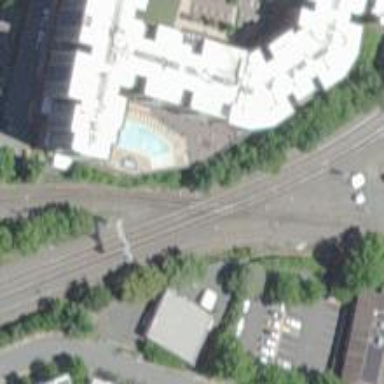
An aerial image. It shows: Railway crossing.